Aerial crown-view tile of a tropical tree (Barro Colorado Island, Panama), acquired 20250616:
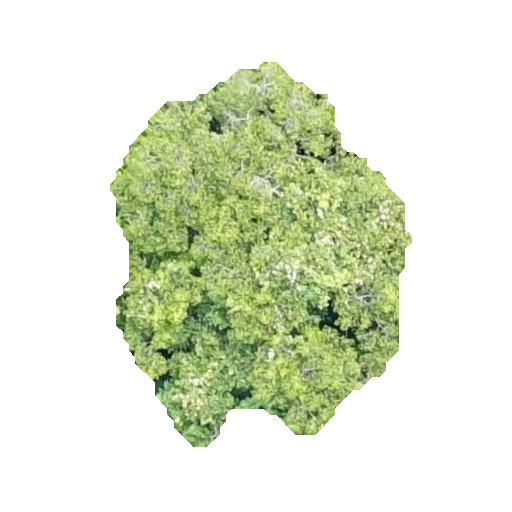
Species: Guatteria lucens
GBIF accepted scientific name: Guatteria lucens
Crown area: 119.111 m²